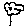
Label: flower